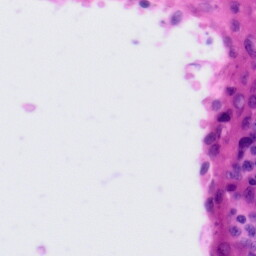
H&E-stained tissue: Tonsil